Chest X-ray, PA view. Patient: 36 years old, sex F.
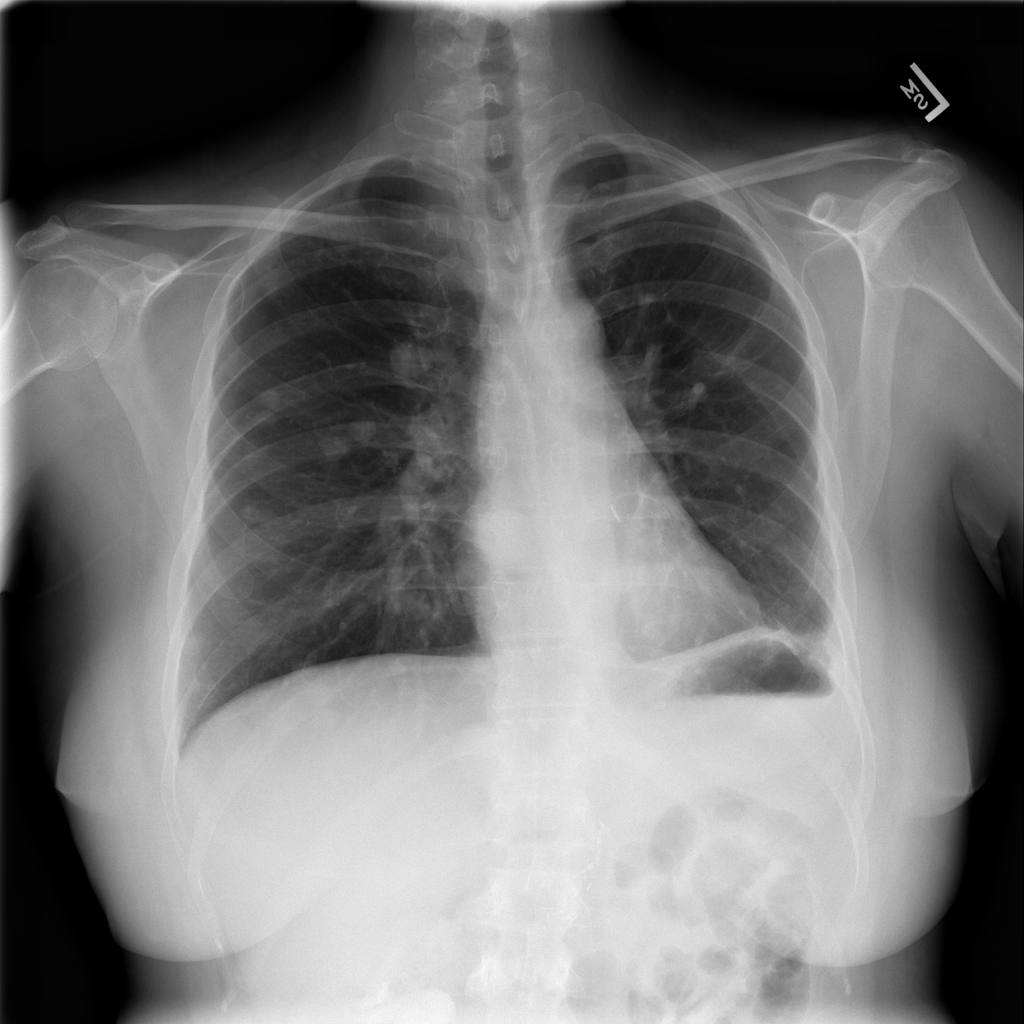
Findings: Nodule